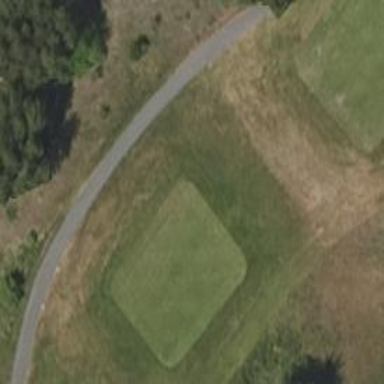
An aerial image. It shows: Golf tee.